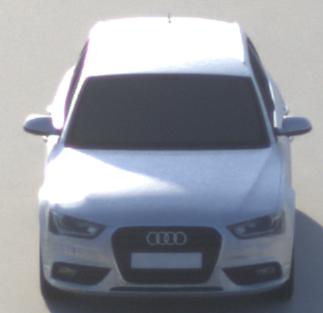
Make: Audi
Model: A4 Avant 1.8 TFSI
Detailed model: A4 (B8) Avant
Model produced from: 2012/02
Model produced until: 2015/04
Doors: 5
Color: white
Road condition: dry road
Daytime: sunrise or sunset
Contrast: medium contrast